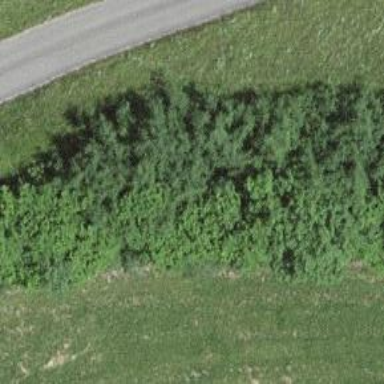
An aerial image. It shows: Hedge barrier.